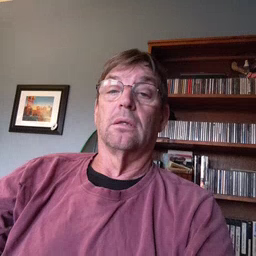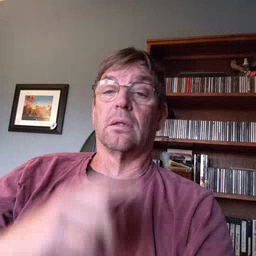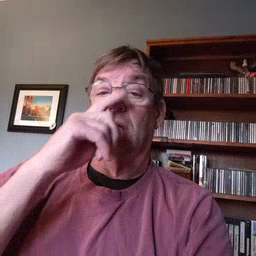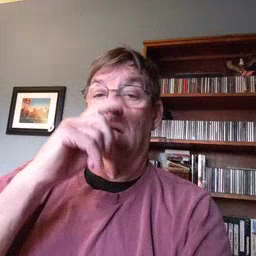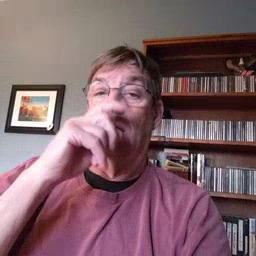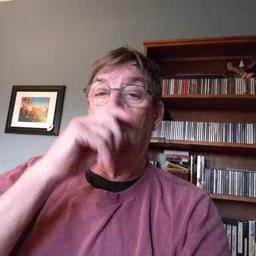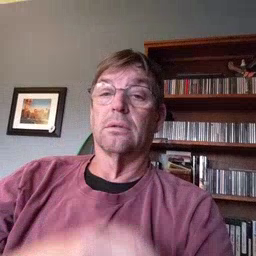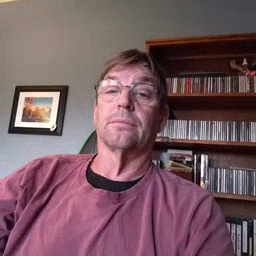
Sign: doll